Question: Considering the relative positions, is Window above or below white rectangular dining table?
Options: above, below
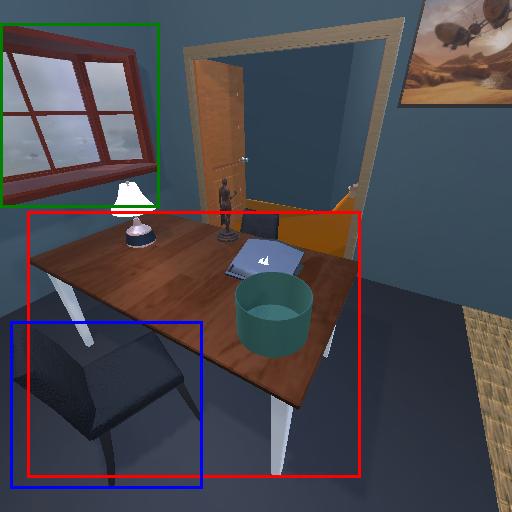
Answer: above